Question: how can i remove these application bar at the top of any android app which i create?
in the case that it is not possible, is it possible to change it? (i don't mean the text, i mean the layout and style)

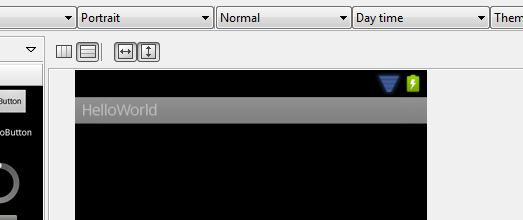
Answer: If i understand your problem, then it's very simple.
Just add this line, to your activity (in the manifest xml file) :
android:theme="@android:style/Theme.NoTitleBar"
For example :
'''
<activity android:name=".TestActivity"
android:theme="@android:style/Theme.NoTitleBar">
<intent-filter>
<action android:name="android.intent.action.MAIN" />
</intent-filter>
</activity>
'''